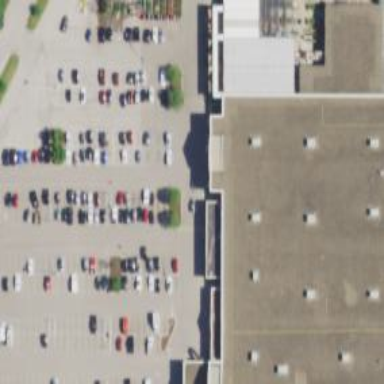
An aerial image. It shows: Retail building.